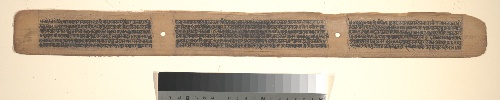
Date: ca. 1090
Object type: Folio
Classification: Paintings
Medium: Opaque watercolor on palm leaf
Culture: India (Bengal) or Bangladesh
Period: Pala period
Dimensions: 2 1/4 x 22 1/2 in. (5.7 x 57 cm)
Department: Asian Art
Credit line: Rogers Fund, 1955
Accession year: 1955
Repository: Metropolitan Museum of Art, New York, NY
Tags: Buddhism